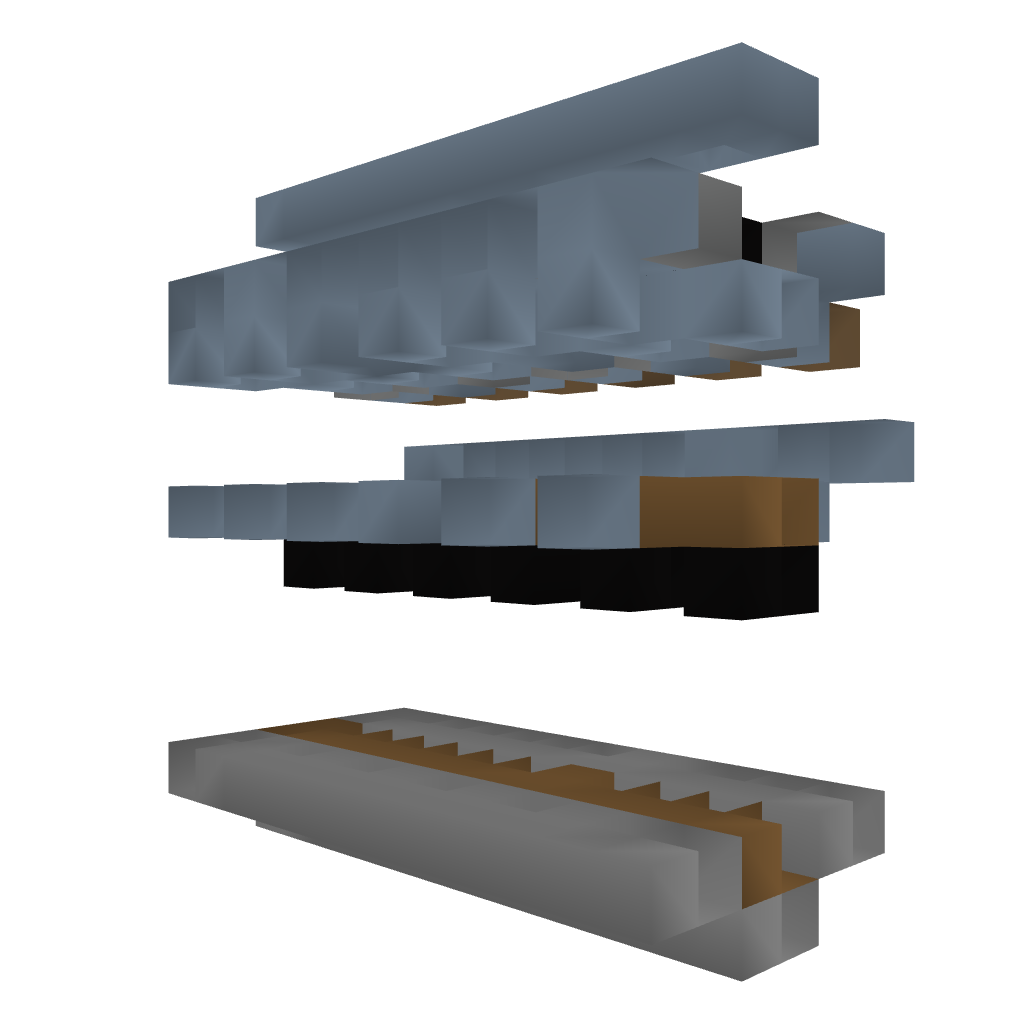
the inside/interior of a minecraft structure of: Castle Module - Wall